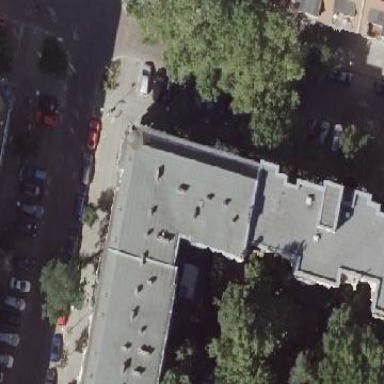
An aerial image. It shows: Apartment building with double saltbox roof shape.